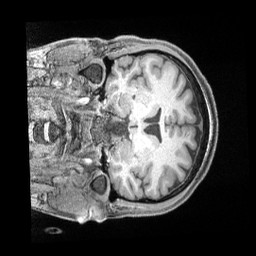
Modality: T1w
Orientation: coronal
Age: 34
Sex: female
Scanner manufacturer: siemens
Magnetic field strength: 3 T
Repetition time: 2 s
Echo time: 0.00211 s